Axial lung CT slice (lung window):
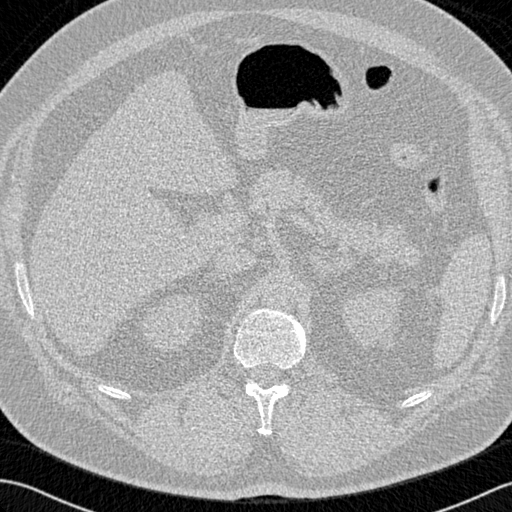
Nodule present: no